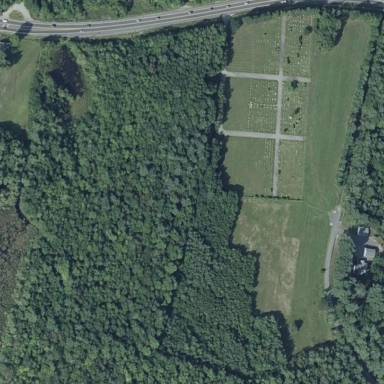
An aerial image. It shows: Graveyard used as cemetery.